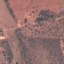
Land use / land cover class: PermanentCrop